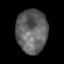
Tissue: prostate
Cell type: Epithelial cells
Senescence score: 0.353
Nuclear area (px): 1327
Mean DAPI intensity: 97.839